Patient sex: M
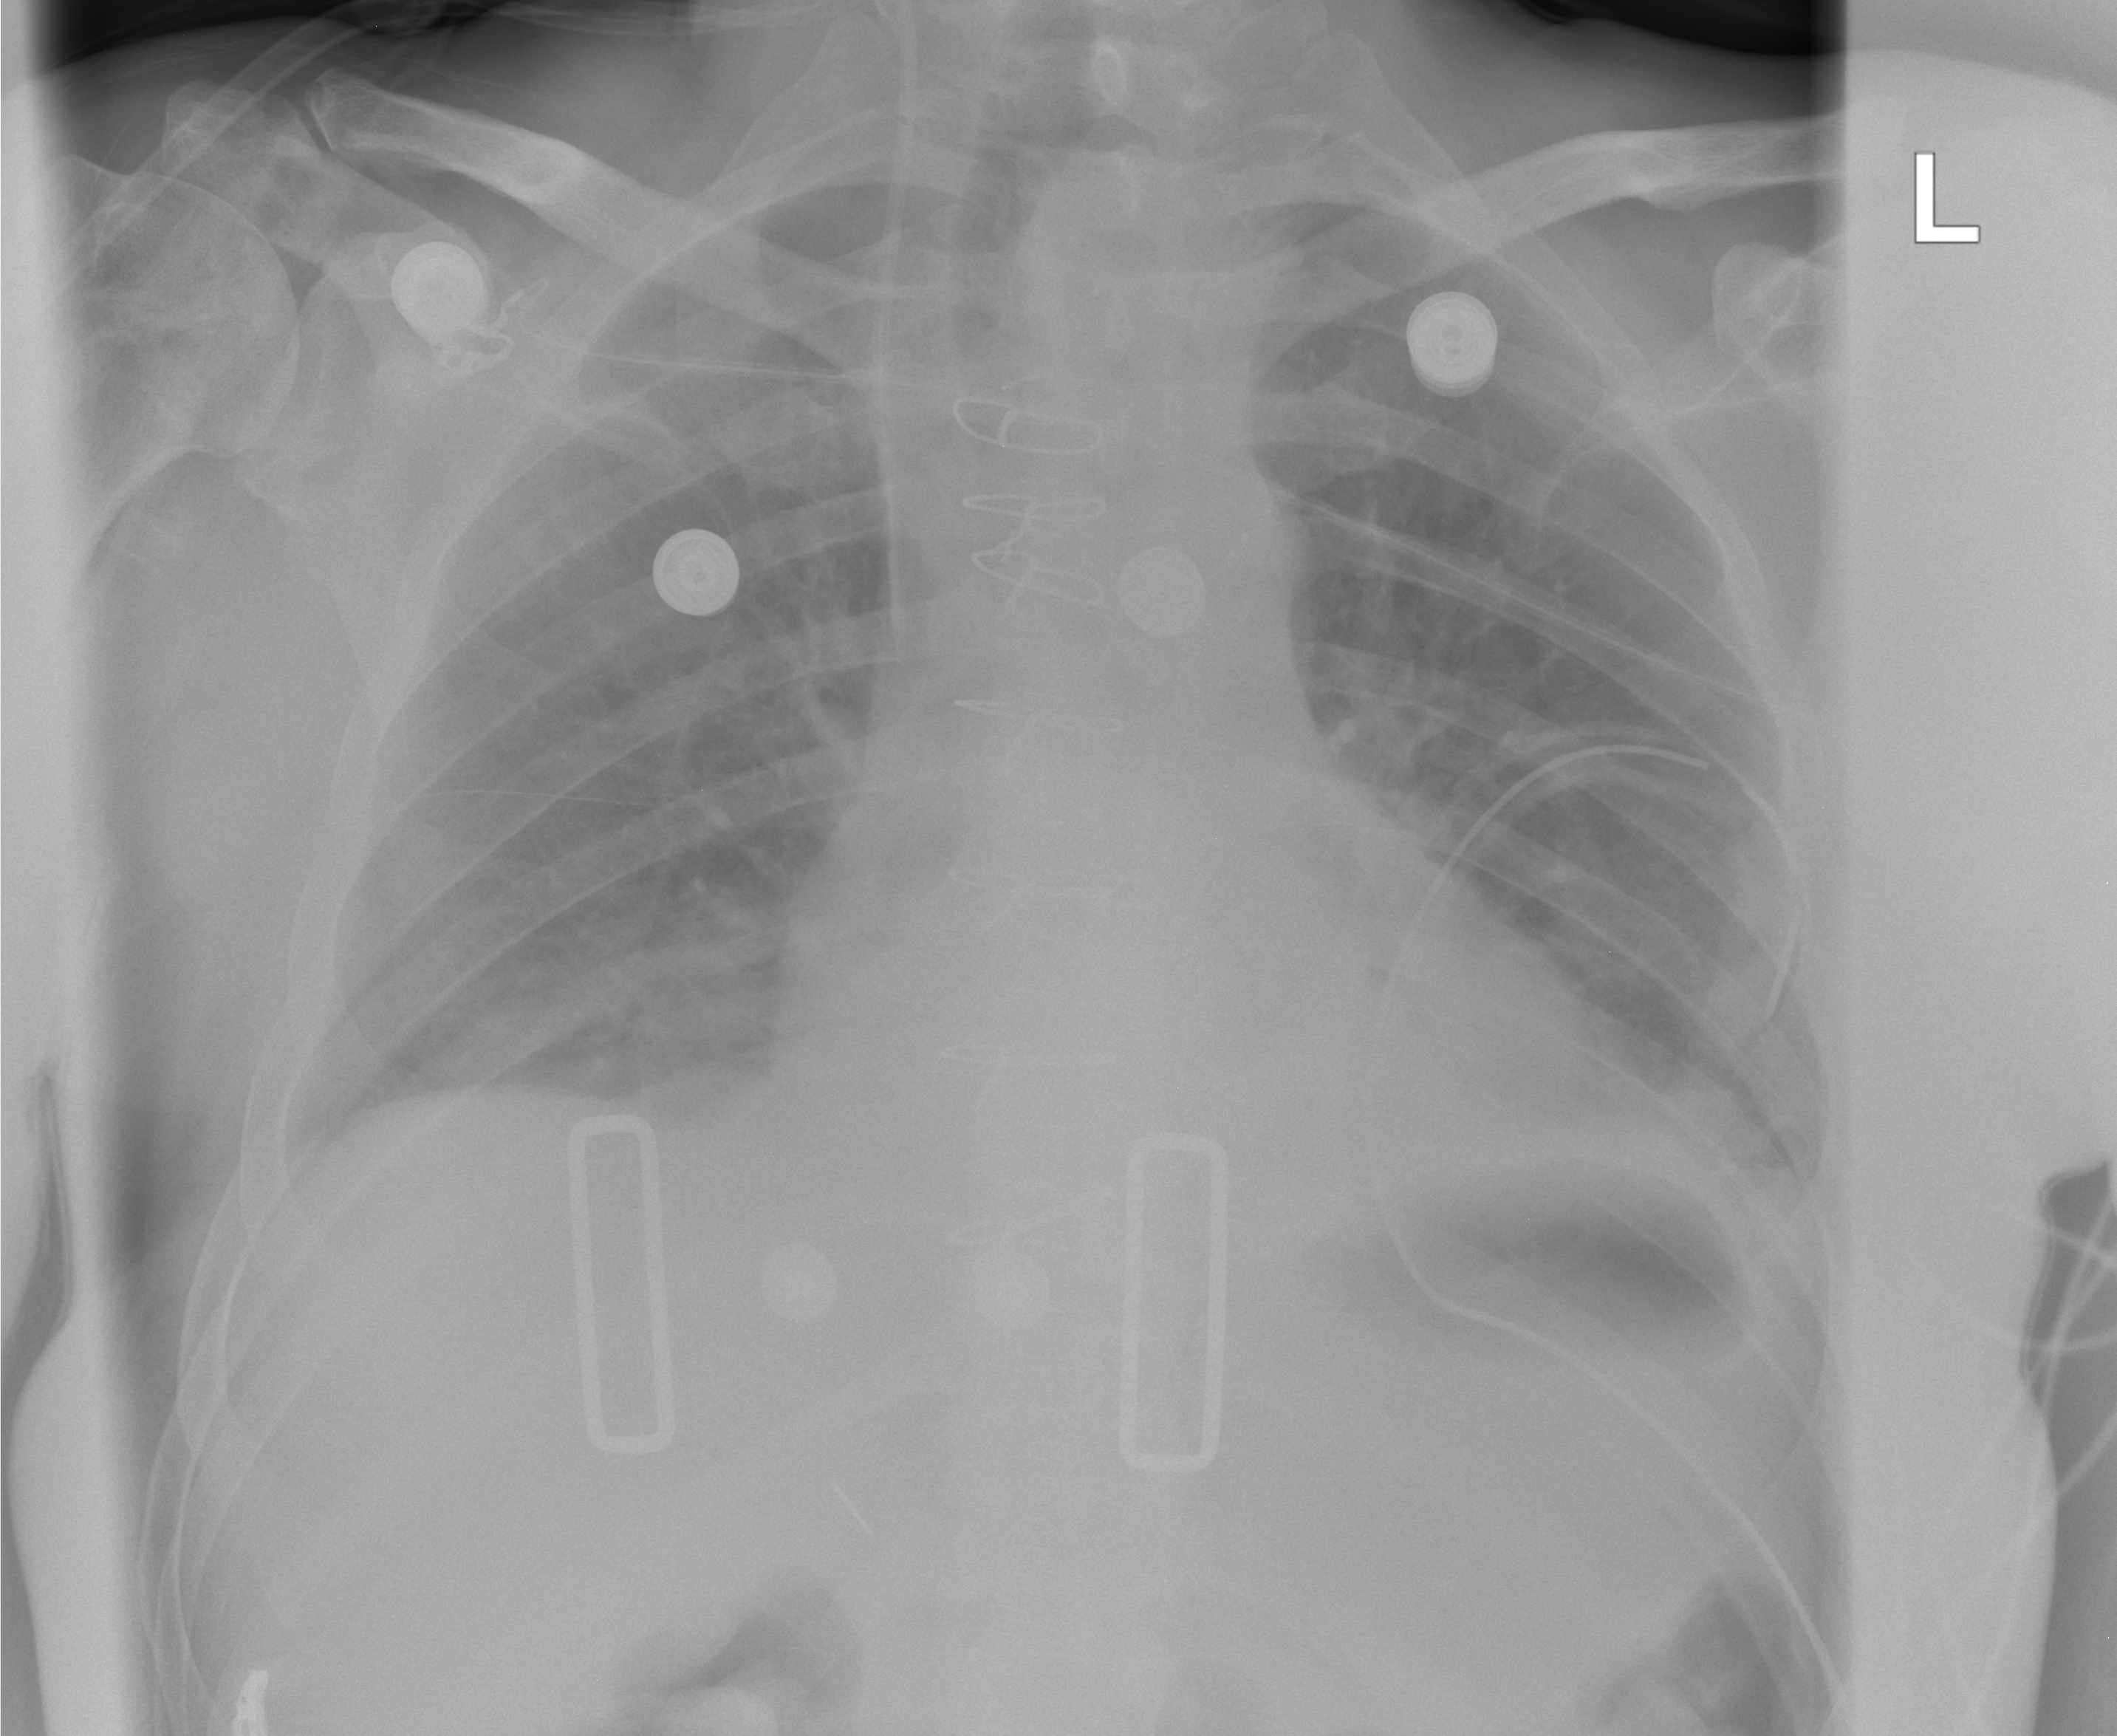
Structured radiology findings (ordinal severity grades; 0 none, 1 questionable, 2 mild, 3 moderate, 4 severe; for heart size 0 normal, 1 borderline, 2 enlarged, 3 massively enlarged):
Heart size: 0
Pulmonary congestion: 2
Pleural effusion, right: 2
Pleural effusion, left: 0
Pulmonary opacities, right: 2
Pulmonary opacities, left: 0
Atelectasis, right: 2
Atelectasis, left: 0